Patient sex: M
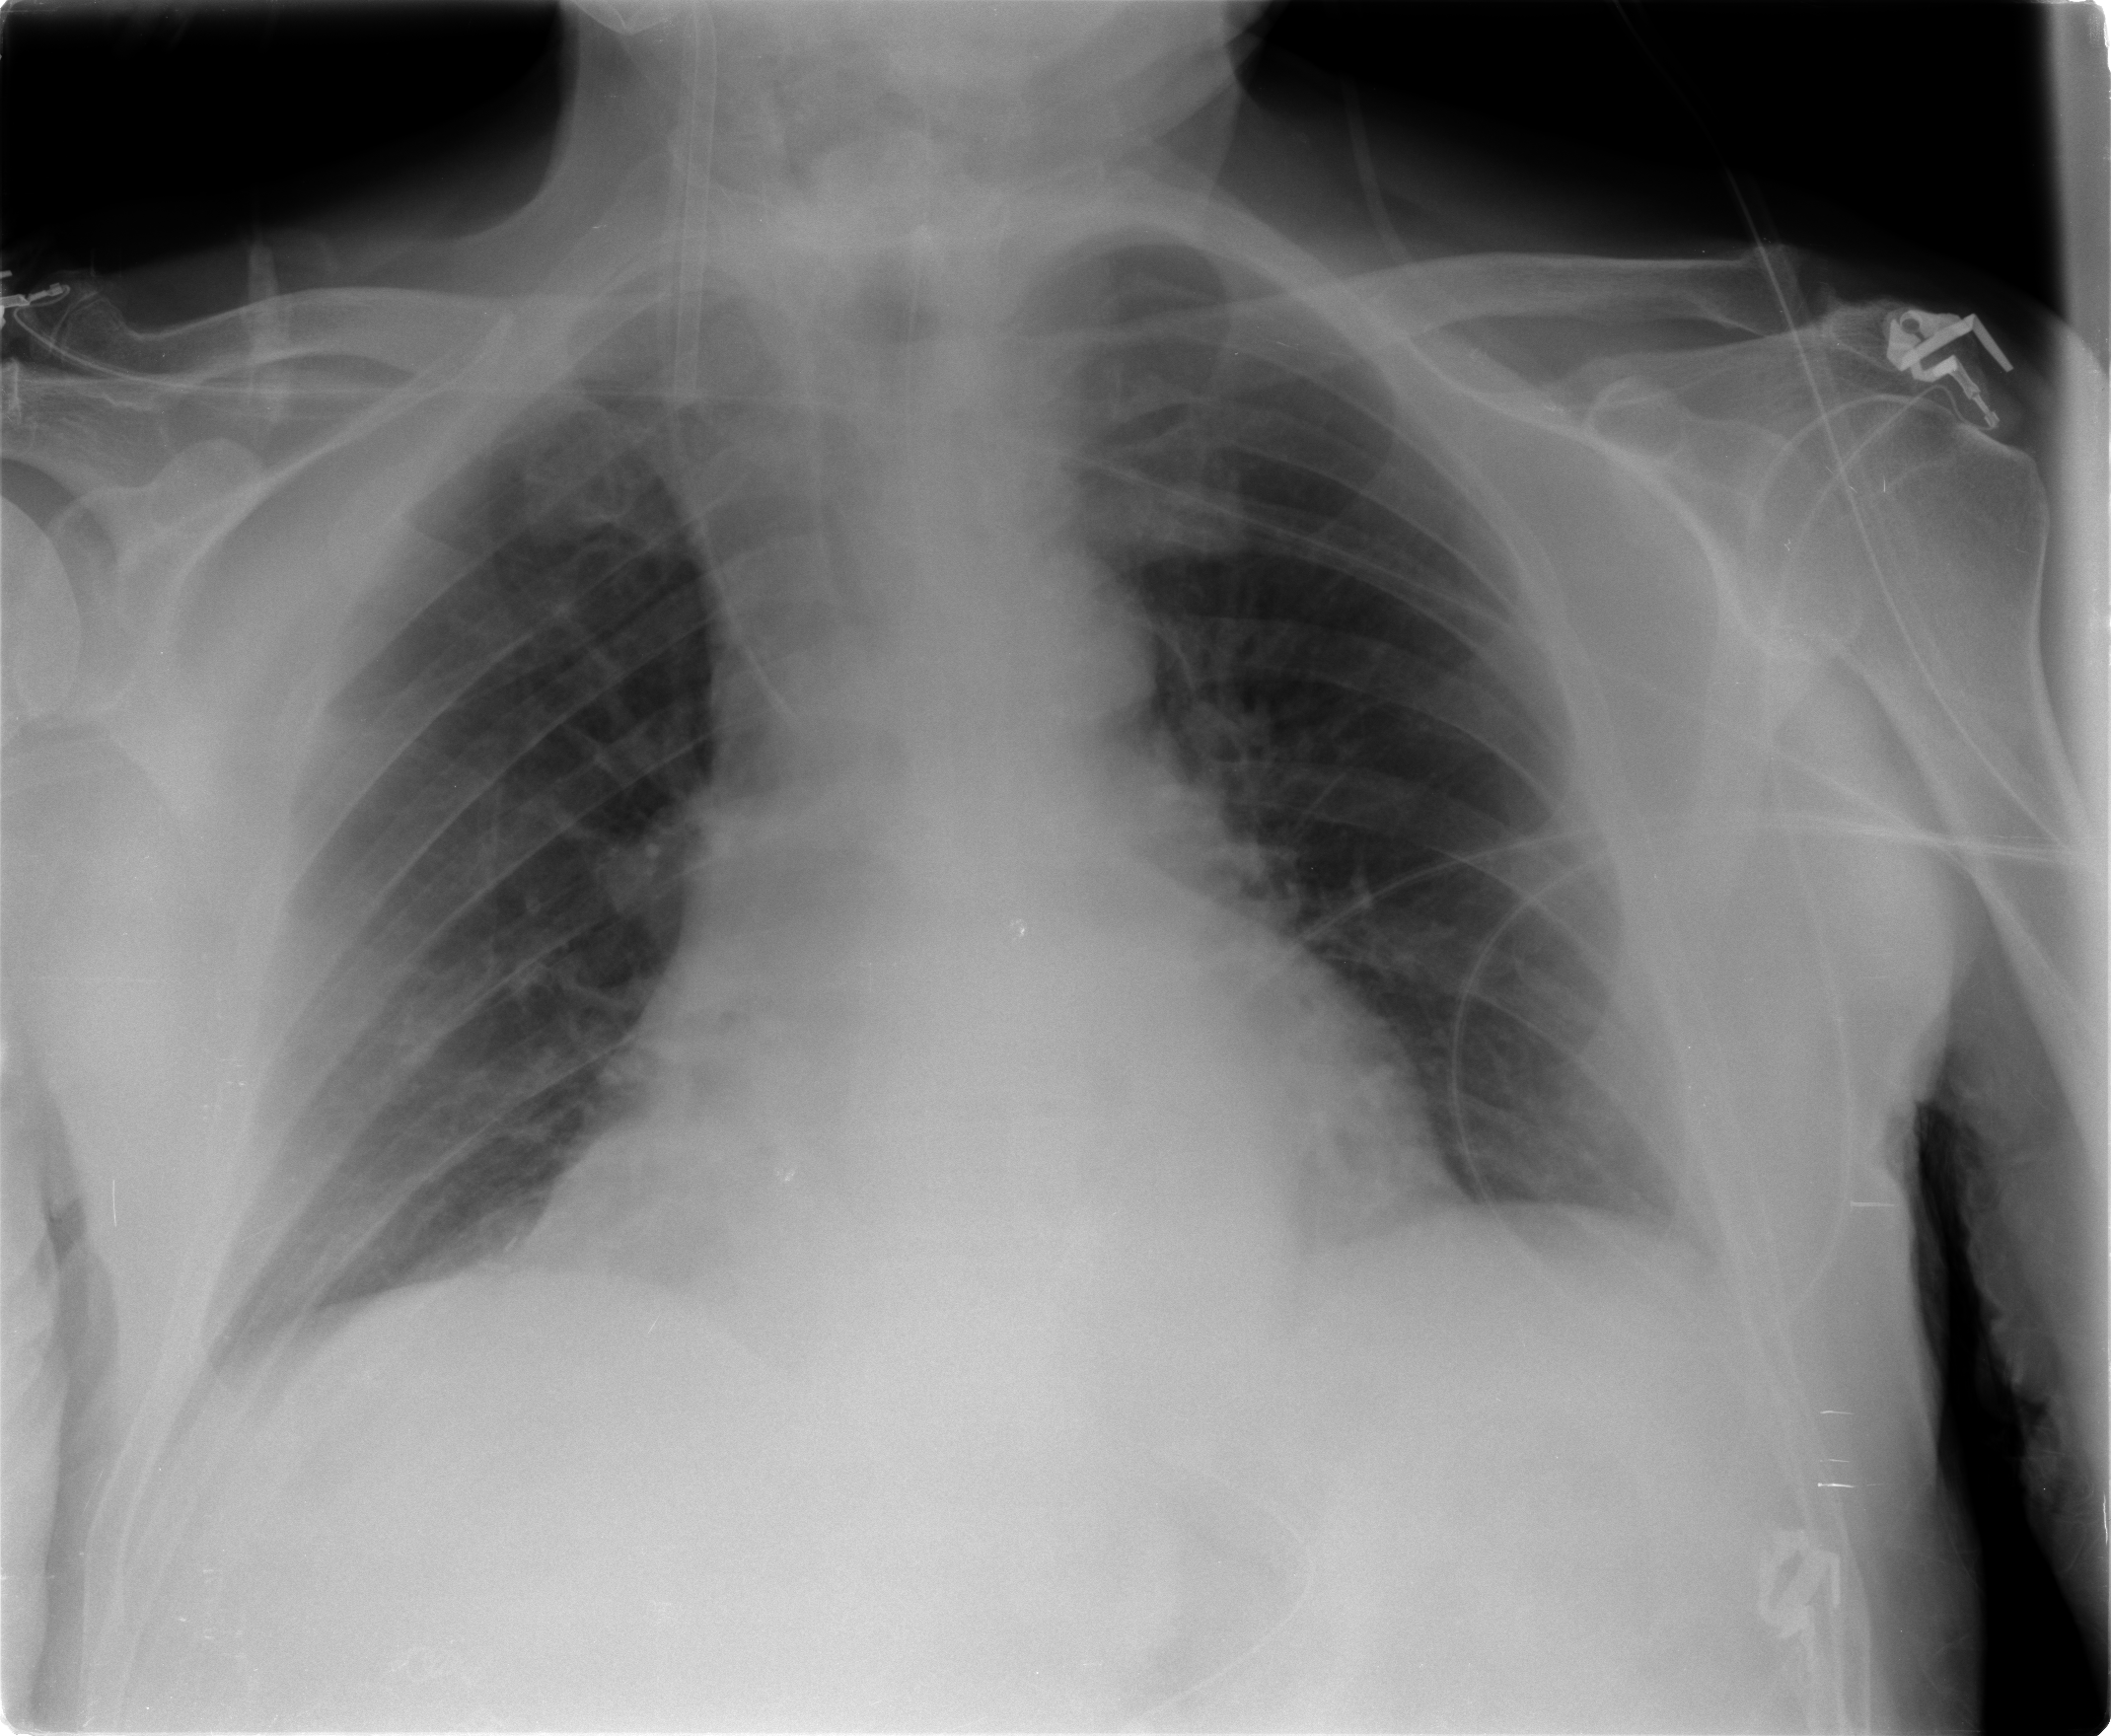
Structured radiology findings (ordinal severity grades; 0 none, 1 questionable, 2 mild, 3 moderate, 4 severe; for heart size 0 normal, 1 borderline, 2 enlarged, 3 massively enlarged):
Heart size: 1
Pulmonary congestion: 2
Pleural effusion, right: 2
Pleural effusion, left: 0
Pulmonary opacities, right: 0
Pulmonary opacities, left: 0
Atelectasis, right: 0
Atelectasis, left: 0